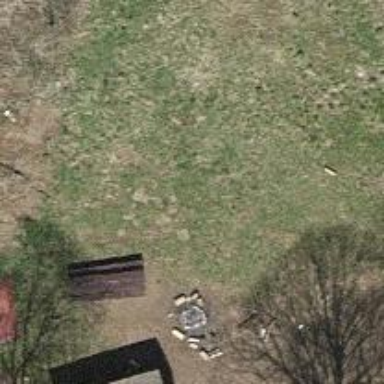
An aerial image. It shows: Picnic table located in leisure land area.